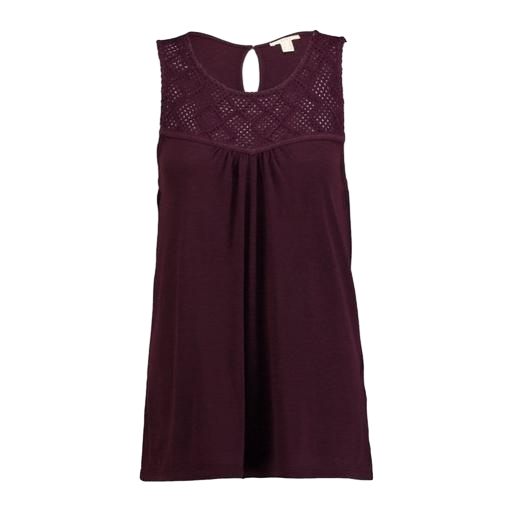
purple printed lace-yoke t-shirt only macy, purple swing t-shirt only macy, purple tank top, white background